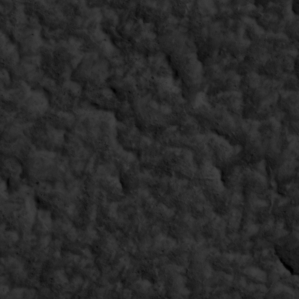
Label: non_frost